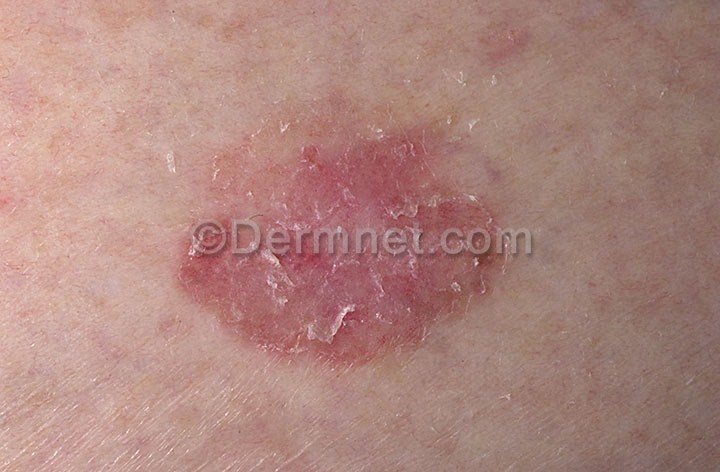
Disease: Seborrheic Keratoses and other Benign Tumors